Aerial crown-view tile of a tropical tree (Barro Colorado Island, Panama), acquired 20250715:
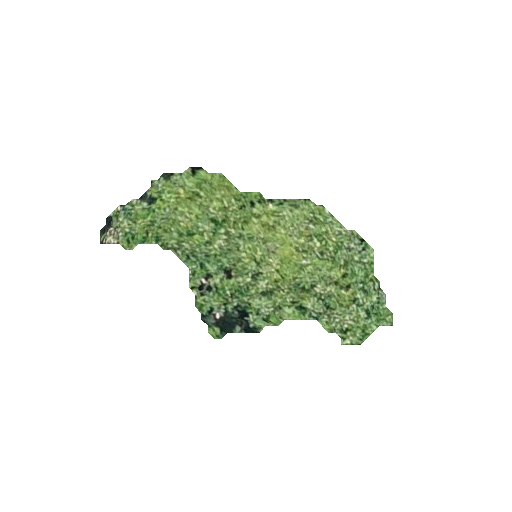
Species: Miconia argentea
GBIF accepted scientific name: Miconia argentea
Crown area: 42.94 m²